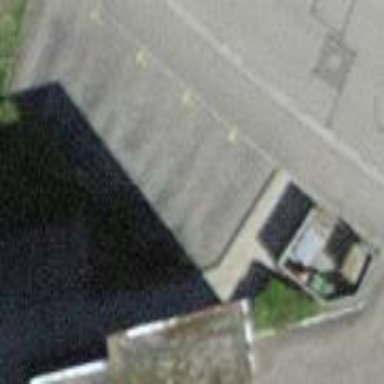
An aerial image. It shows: Asphalt street-side parking area.